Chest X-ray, AP view. Patient: 70 years old, sex M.
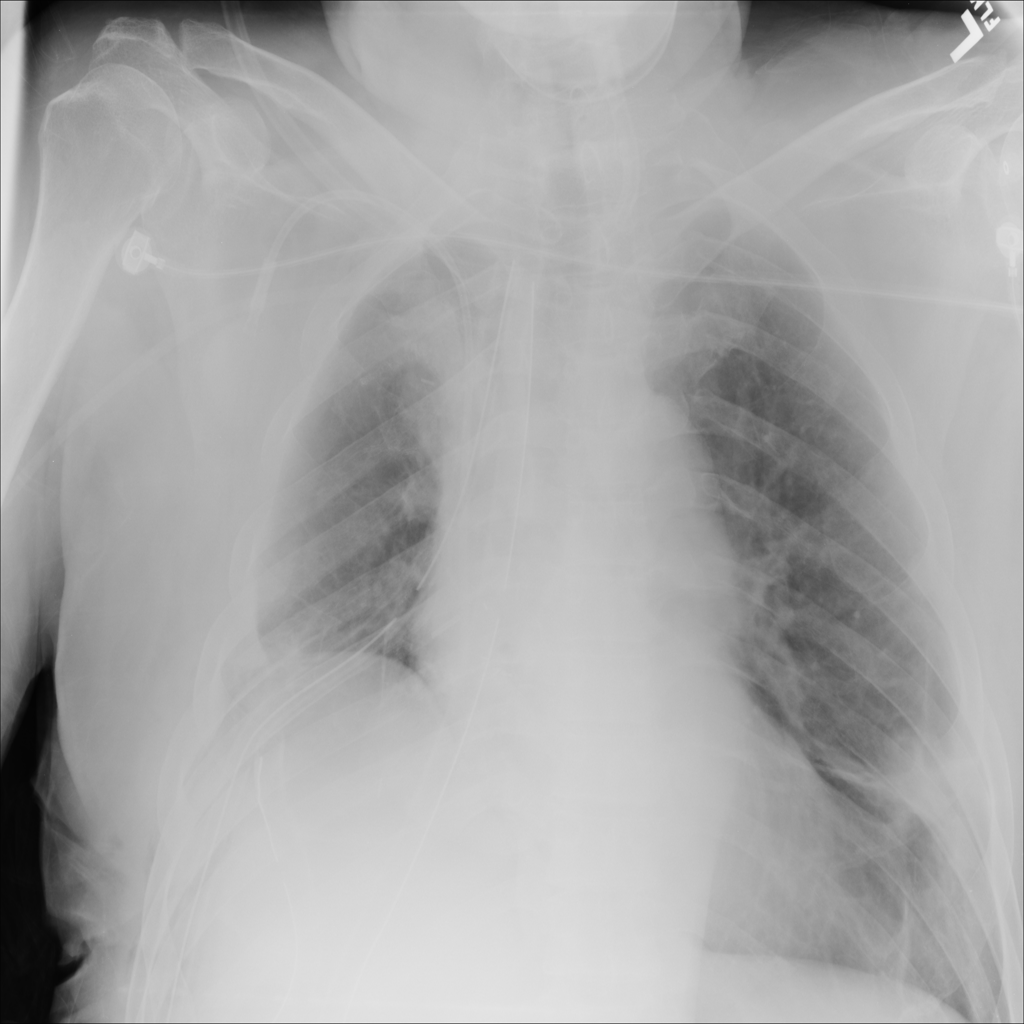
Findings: No Finding